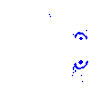
Particle: electron